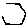
Label: hexagon